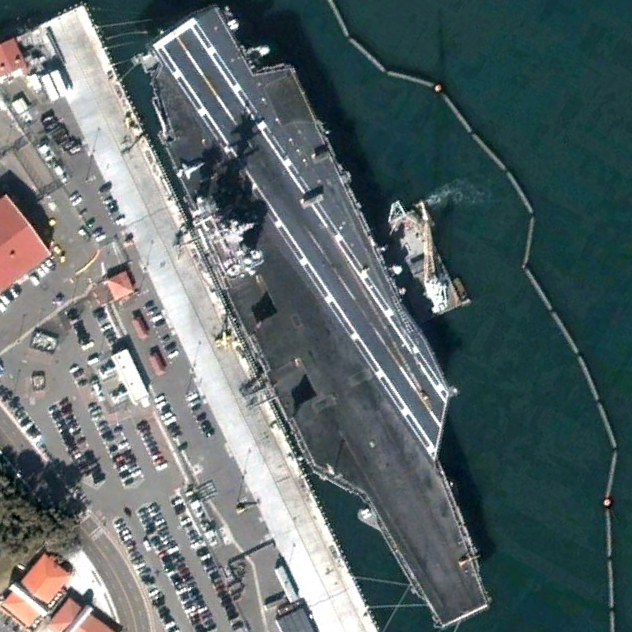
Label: aircraft_carrier